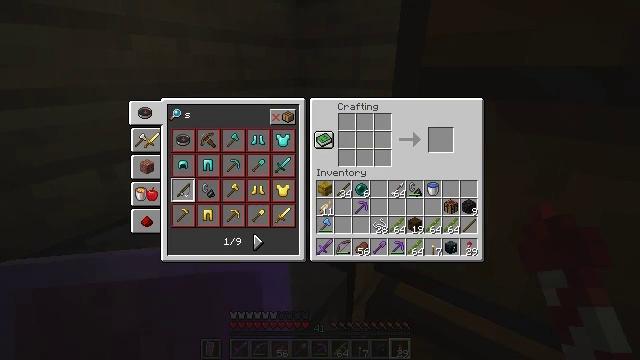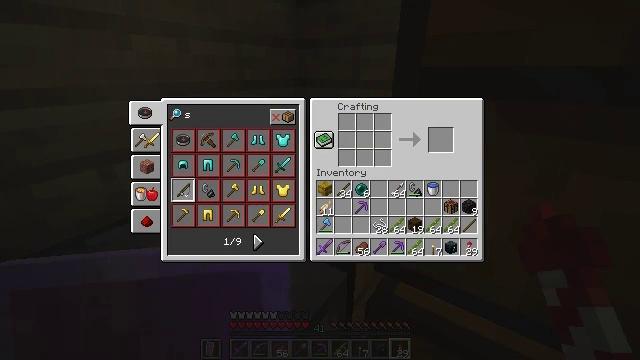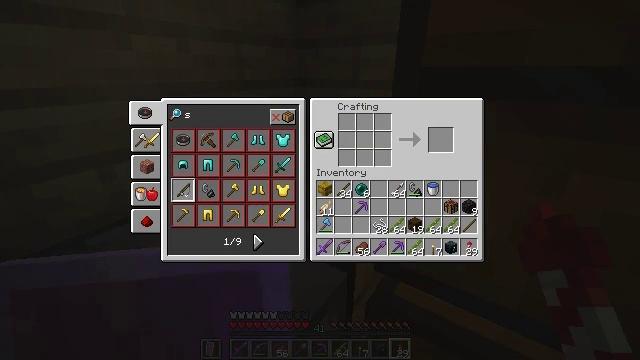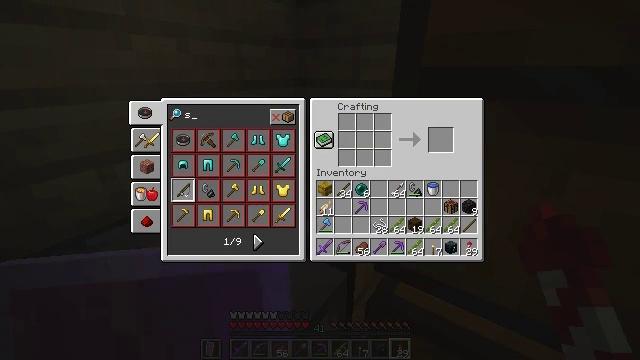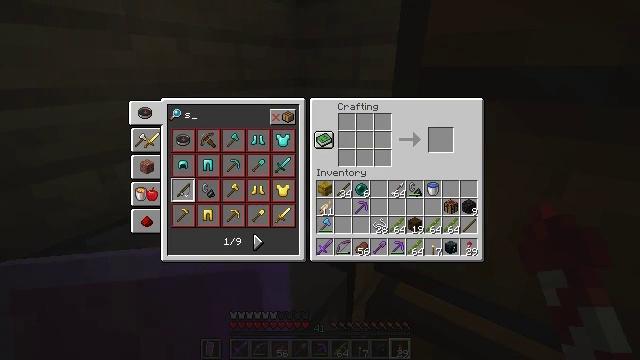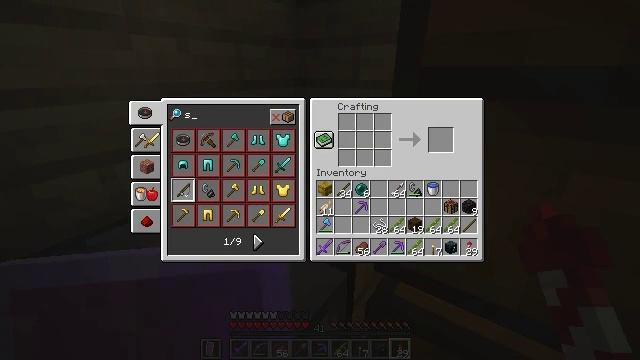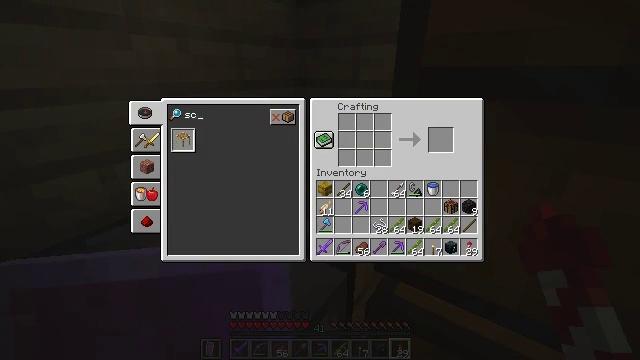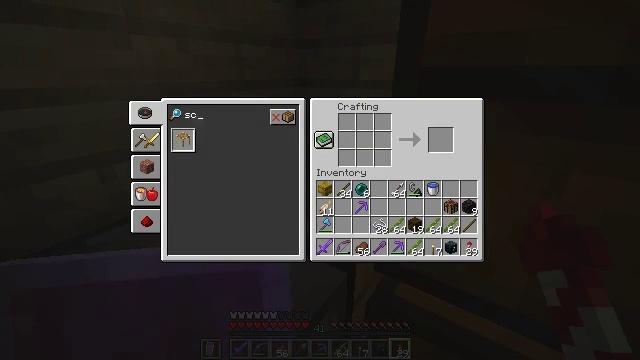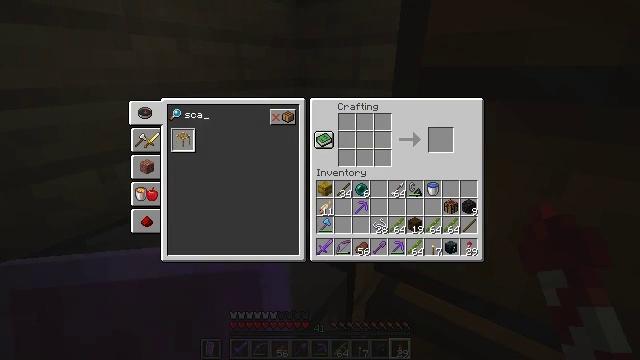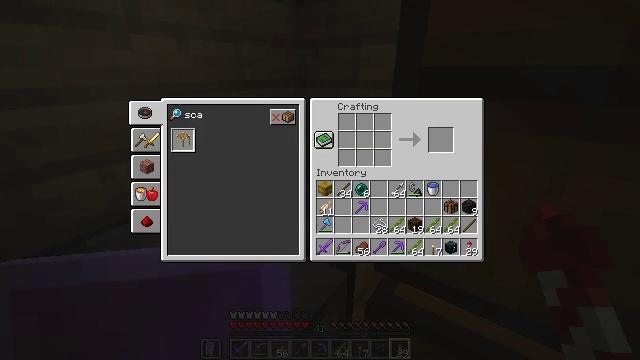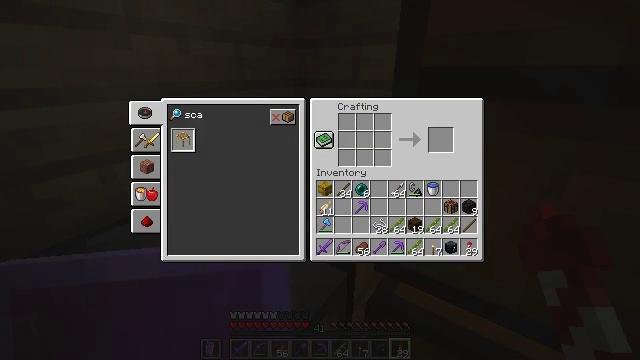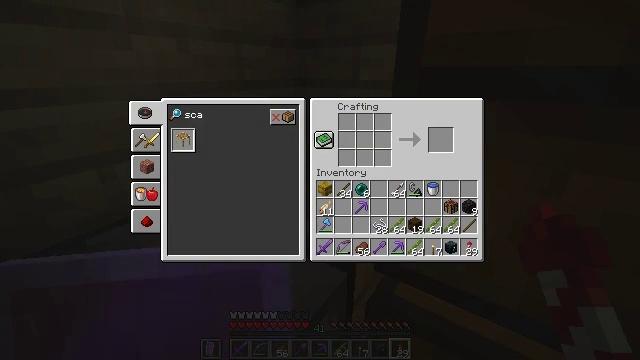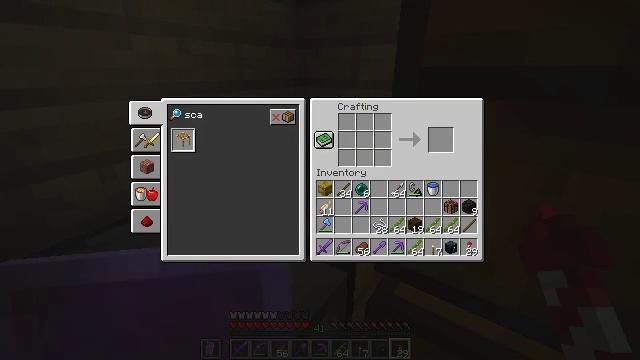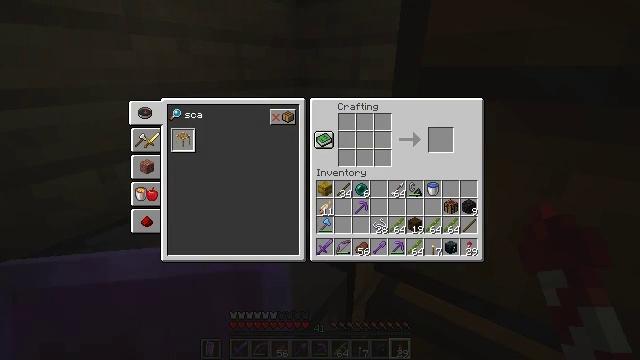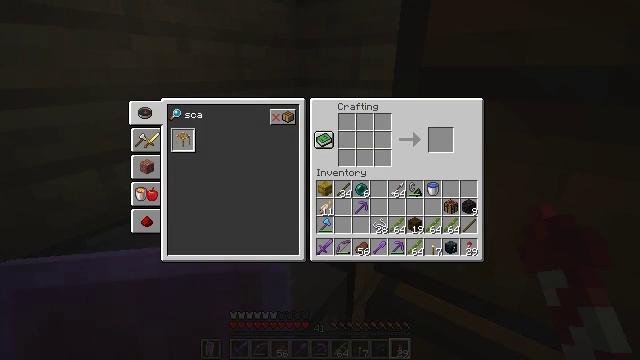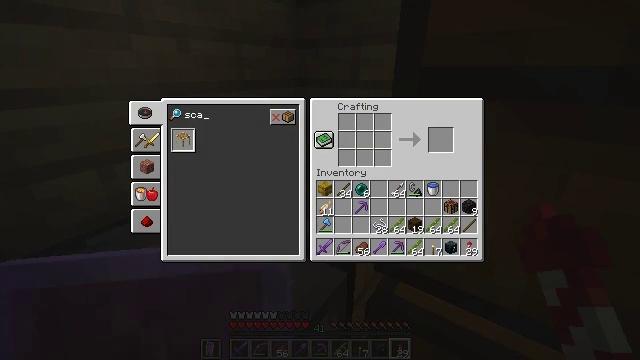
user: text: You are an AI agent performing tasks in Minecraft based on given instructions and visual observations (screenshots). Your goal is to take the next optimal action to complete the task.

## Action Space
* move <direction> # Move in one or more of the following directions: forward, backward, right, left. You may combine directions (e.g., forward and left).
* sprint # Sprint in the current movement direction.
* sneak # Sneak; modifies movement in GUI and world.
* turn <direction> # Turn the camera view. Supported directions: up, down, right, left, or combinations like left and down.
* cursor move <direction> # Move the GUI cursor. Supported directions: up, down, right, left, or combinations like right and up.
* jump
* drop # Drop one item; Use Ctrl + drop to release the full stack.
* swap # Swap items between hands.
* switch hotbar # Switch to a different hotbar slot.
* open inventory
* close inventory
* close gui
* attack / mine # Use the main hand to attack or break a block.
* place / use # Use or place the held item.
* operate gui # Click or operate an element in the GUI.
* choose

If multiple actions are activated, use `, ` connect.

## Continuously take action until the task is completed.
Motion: motion action
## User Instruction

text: Make a scaffolding item with bamboo and string.
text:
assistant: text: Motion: no_op
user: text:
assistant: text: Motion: no_op
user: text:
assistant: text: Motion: no_op
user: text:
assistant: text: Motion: no_op
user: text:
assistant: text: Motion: no_op
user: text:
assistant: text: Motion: no_op
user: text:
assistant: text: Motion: no_op
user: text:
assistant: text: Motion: move left
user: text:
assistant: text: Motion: move left
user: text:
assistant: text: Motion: move left
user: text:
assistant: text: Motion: no_op
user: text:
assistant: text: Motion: no_op
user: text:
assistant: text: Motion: no_op
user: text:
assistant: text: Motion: turn left
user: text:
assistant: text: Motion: turn left
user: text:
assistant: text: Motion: turn left
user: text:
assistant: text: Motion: turn left
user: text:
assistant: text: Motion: no_op
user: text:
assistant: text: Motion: no_op
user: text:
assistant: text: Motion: attack / mine
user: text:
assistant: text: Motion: attack / mine
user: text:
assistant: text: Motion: attack / mine
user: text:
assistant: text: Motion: no_op
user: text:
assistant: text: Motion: no_op
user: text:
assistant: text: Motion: no_op
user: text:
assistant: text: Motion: no_op
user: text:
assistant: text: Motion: no_op
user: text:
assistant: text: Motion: no_op
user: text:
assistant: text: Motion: no_op
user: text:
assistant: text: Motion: no_op